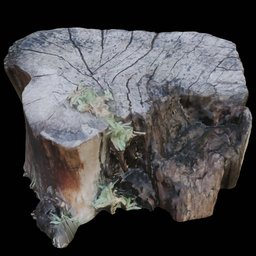
Label: nature